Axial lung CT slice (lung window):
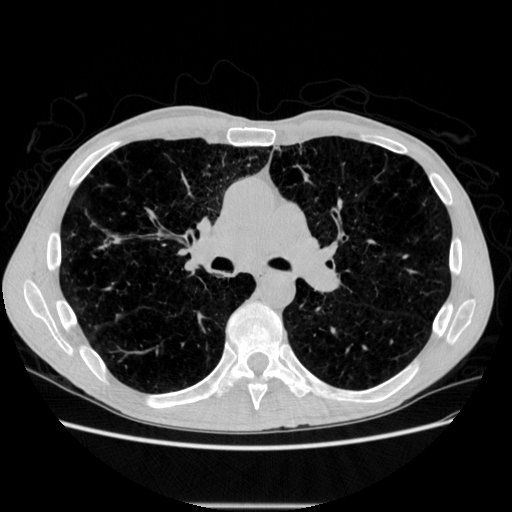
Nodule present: no